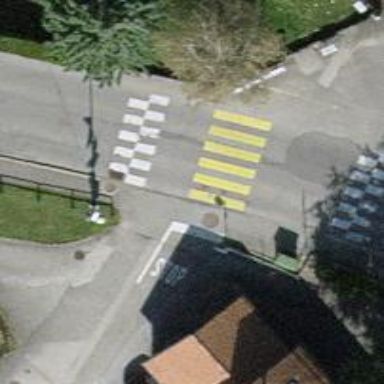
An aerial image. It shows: Zebra crossing on the road.